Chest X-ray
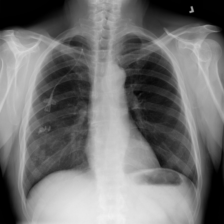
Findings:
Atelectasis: negative
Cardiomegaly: negative
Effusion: negative
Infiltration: positive
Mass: negative
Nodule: negative
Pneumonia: negative
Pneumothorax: negative
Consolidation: negative
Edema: negative
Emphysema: negative
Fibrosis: negative
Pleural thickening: negative
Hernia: negative